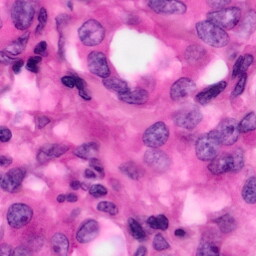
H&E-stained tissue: Pancreatic